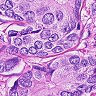
Metastatic tissue present: yes